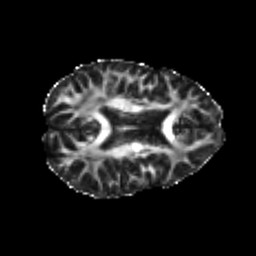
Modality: FA
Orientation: axial
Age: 22
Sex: female
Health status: healthy
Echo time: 0.074 s